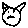
Label: cat